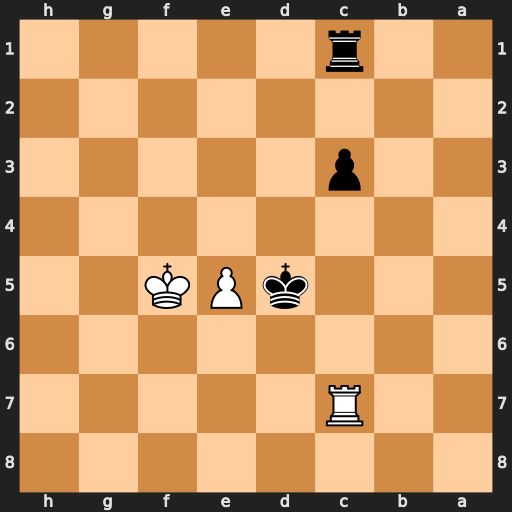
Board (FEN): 8/2R5/8/3kPK2/8/2p5/8/2r5
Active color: b
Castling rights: -
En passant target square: -
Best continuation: c2 e6 Kd6